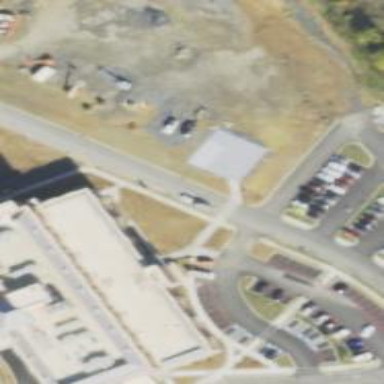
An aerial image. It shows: Image of helipad at airport.